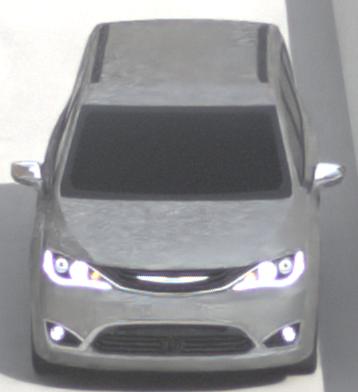
Make: Chrysler
Model: Pacifica
Detailed model: -
Model produced from: 2016
Model produced until: 2020
Doors: 5
Color: gray
Road condition: dry road
Daytime: morning or afternoon
Contrast: low contrast